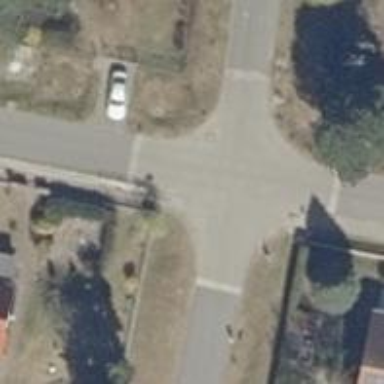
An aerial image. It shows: Residential road with sidewalk on the left side.